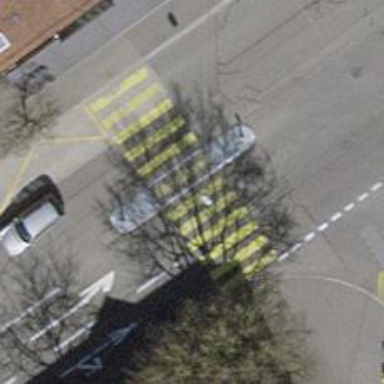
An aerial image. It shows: Marked crossing with pedestrian island.